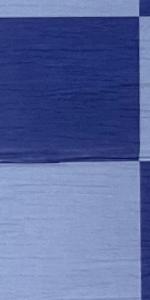
Label: Empty